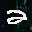
Label: 2